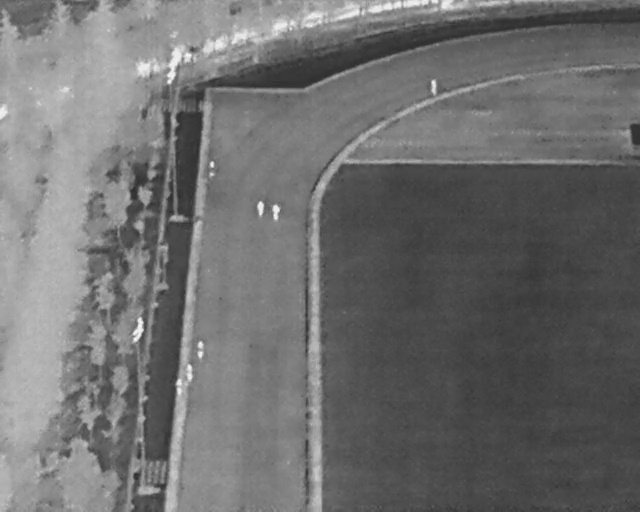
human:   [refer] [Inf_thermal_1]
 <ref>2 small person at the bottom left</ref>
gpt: <box>[[28, 72, 31, 73, 2], [26, 74, 29, 76, 2]]</box>

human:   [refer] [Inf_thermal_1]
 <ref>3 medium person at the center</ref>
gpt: <box>[[39, 39, 42, 41, 2], [41, 40, 44, 42, 2], [29, 67, 32, 69, 2]]</box>